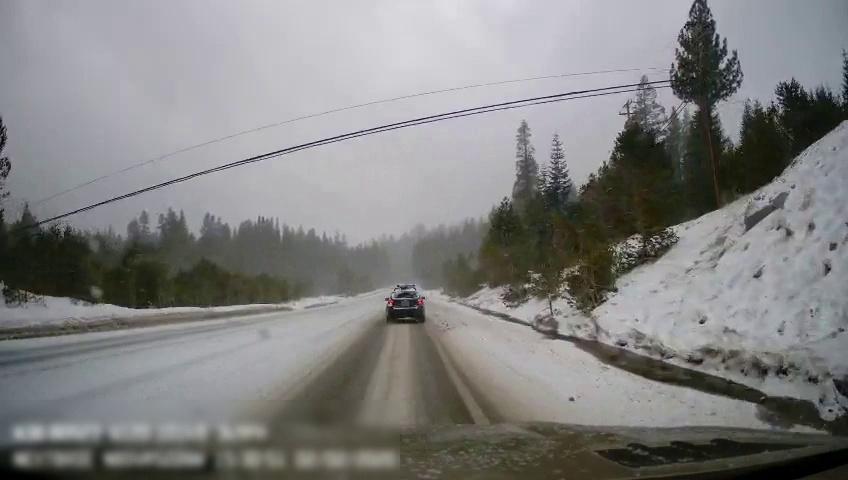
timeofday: Day
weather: Snowy
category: Drivable Space
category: Vehicles | SUV